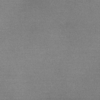
Label: dusty